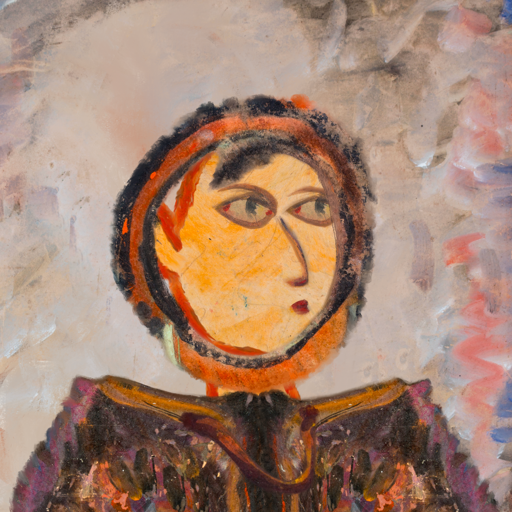
Background: Roy_Bahadur, Head And Neck Side: Experience, Face Side: GypsyMother, Bust: Gypsy_Queen, Hair Side: Childish, Head Accessory: Blank, Second Necklace: Comrade, Necklace: Blank, Baby: Blank